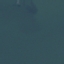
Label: SeaLake